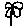
Label: flower